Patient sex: M
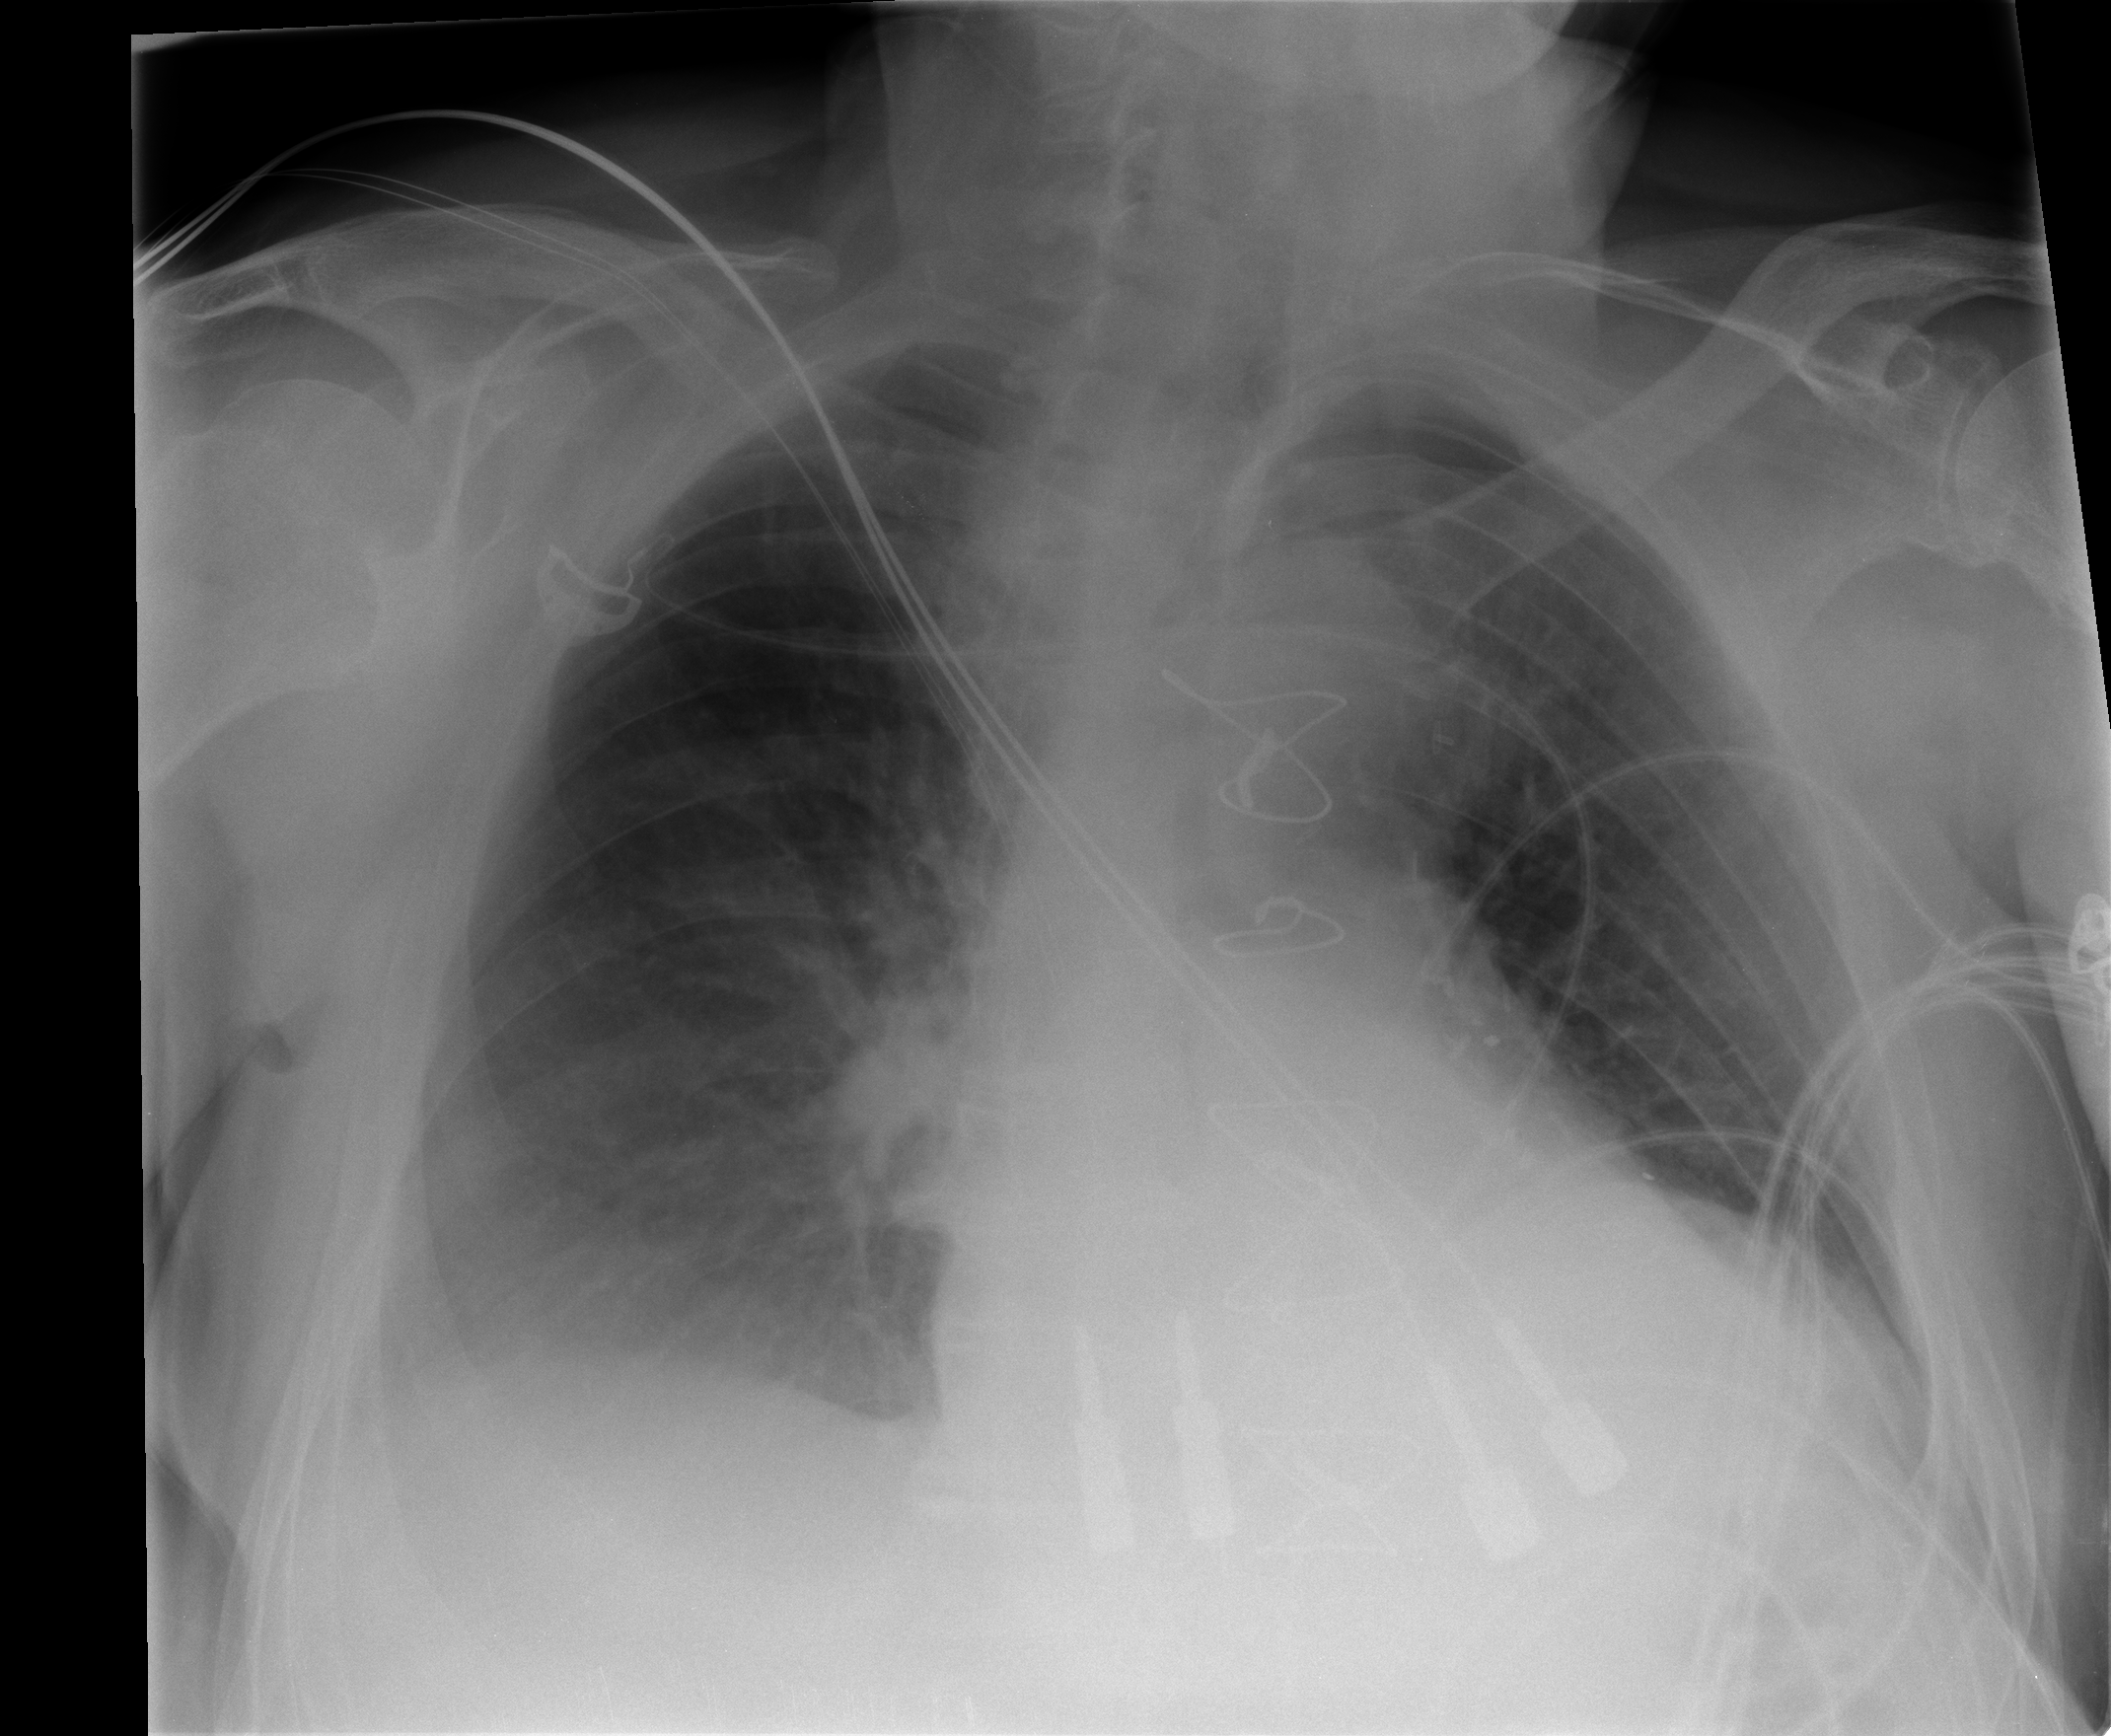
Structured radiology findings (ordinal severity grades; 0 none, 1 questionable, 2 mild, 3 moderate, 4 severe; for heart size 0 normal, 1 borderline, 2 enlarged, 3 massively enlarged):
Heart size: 2
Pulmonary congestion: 1
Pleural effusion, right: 2
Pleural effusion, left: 1
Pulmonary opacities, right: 1
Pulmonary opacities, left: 0
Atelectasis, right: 2
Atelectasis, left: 2